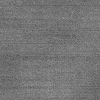
Atmospheric dust classification: dusty